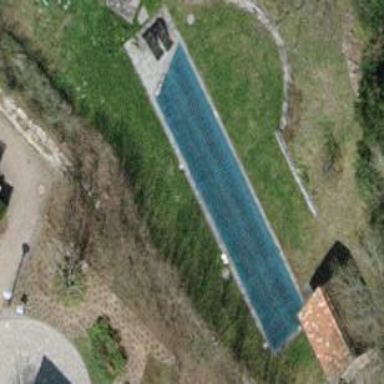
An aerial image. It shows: Swimming pool located in leisure land.